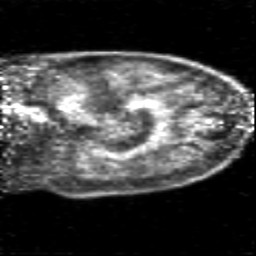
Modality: PET
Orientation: sagittal
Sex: female
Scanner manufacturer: siemens